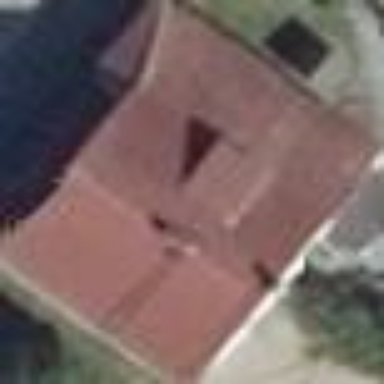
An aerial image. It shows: Residential building.